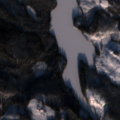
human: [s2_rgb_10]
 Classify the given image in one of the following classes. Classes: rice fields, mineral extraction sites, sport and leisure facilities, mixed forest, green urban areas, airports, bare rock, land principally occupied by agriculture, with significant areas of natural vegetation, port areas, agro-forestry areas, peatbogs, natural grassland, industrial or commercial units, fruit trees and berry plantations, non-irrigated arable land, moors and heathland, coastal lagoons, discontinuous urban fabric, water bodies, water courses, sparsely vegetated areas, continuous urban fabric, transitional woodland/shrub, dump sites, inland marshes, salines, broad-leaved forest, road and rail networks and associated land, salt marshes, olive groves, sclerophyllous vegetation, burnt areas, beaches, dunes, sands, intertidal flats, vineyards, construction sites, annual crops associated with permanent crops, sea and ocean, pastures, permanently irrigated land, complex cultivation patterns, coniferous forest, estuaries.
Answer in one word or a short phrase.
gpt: coniferous forest, mixed forest, transitional woodland/shrub, water bodies